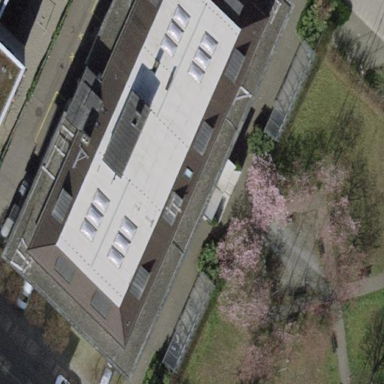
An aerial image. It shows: Building.